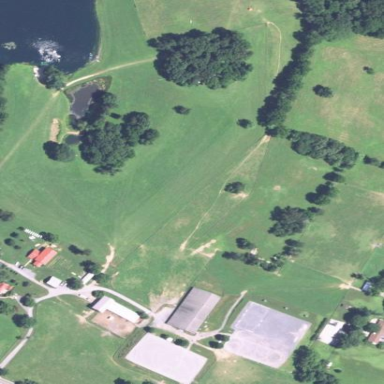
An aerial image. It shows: Area designated for horse riding.